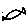
Label: fish